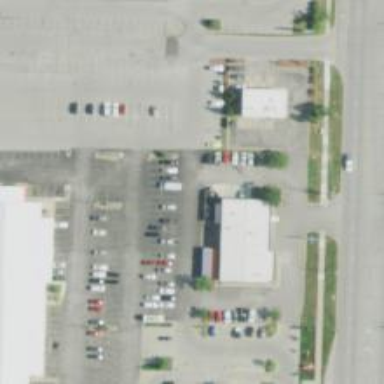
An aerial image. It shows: Commercial area.